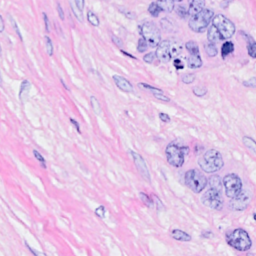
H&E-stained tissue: Breast